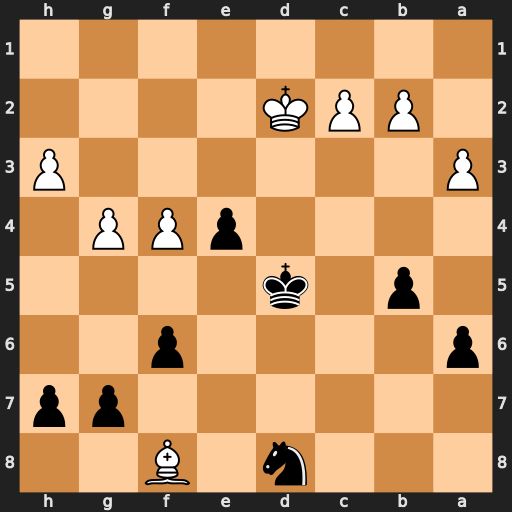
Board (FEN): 3n1B2/6pp/p4p2/1p1k4/4pPP1/P6P/1PPK4/8
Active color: b
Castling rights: -
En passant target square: -
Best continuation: Ne6 Bb4 Nxf4